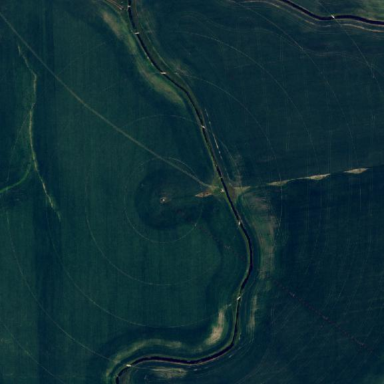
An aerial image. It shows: Farmland with pivot irrigation system.